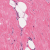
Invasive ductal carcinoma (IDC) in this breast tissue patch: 0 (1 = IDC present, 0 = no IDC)